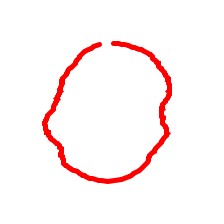
Shape: circle